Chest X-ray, PA view. Patient: 57 years old, sex F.
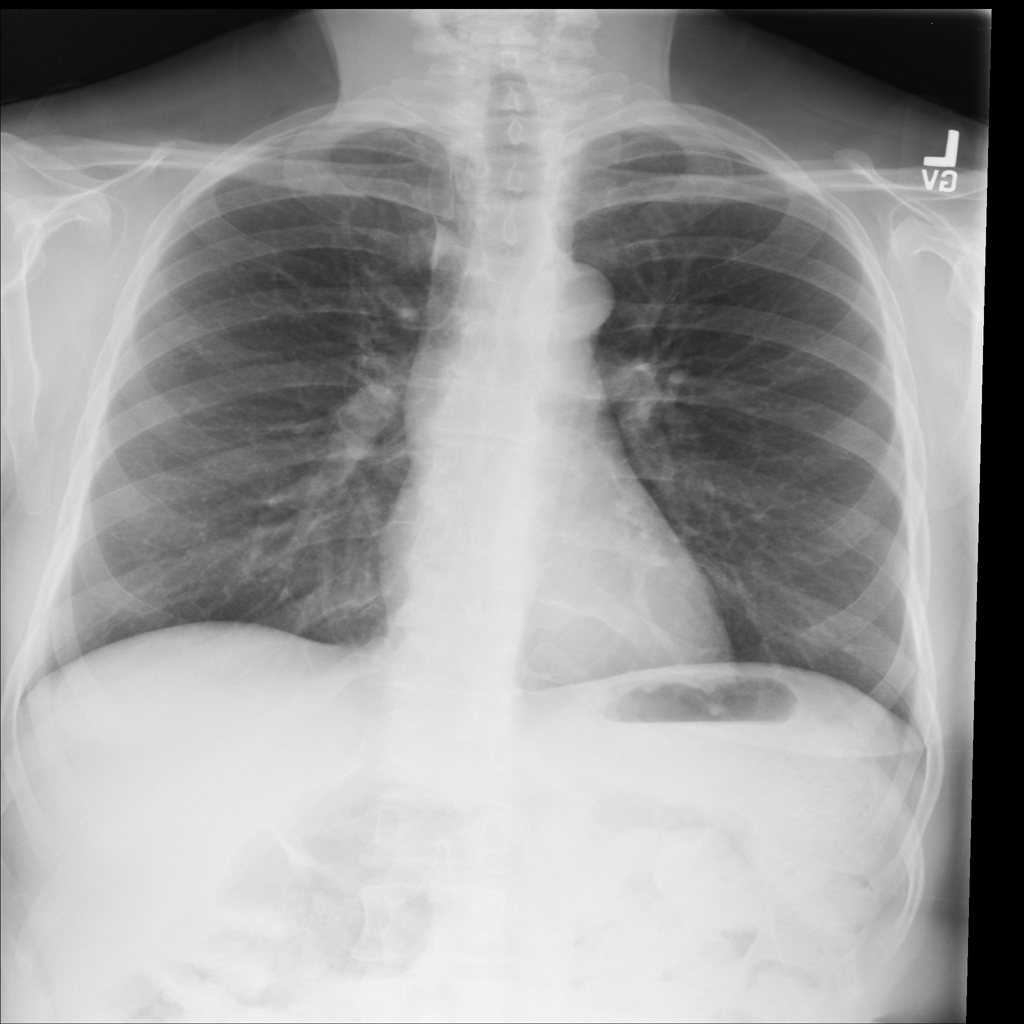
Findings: No Finding